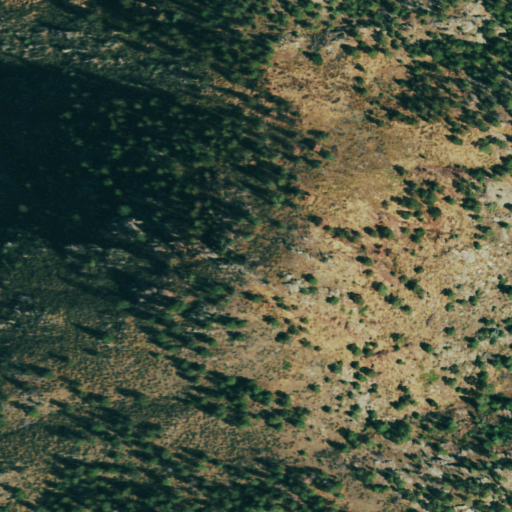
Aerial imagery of mountain in Colorado named Milner Mountain containing evergreen forest, shrub, and deciduous forest